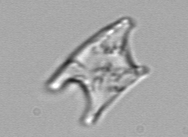
Label: Eucampia